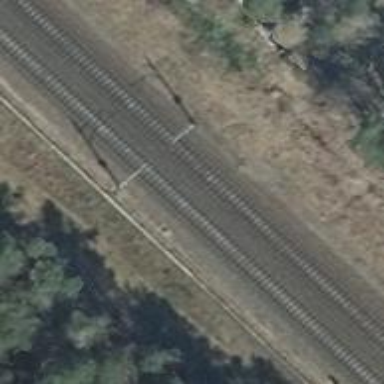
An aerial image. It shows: Railway milestone with catenary mast.